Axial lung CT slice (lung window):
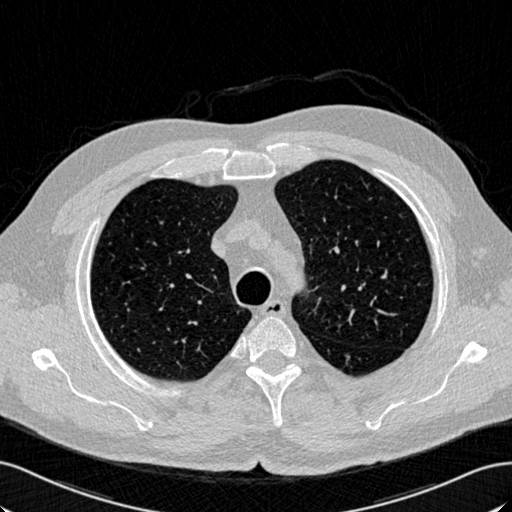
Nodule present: no